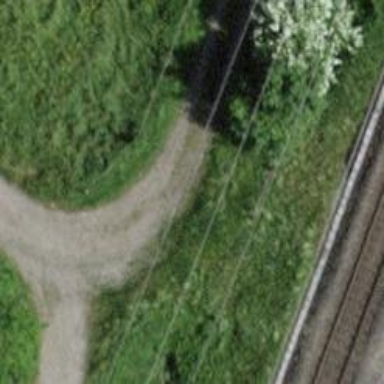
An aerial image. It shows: Track road with grade4 tracktype.